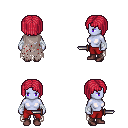
a pixel art fantasy rpg character, female body template, dark elf, purple skin, gray tattered cape, red pants, ruby red pageboy hairstyle, white cloth bandages, maroon shoes, dagger, four views (front, back, left, right), 2x2 character sprite sheet, small pixel art, hard edges, no anti-aliasing